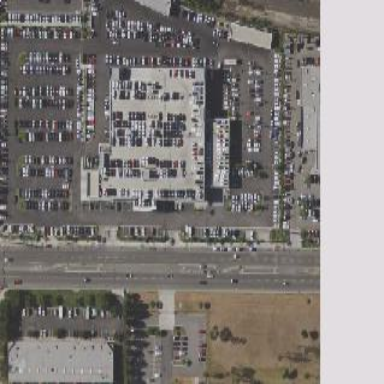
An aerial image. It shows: Commercial building used for cars.